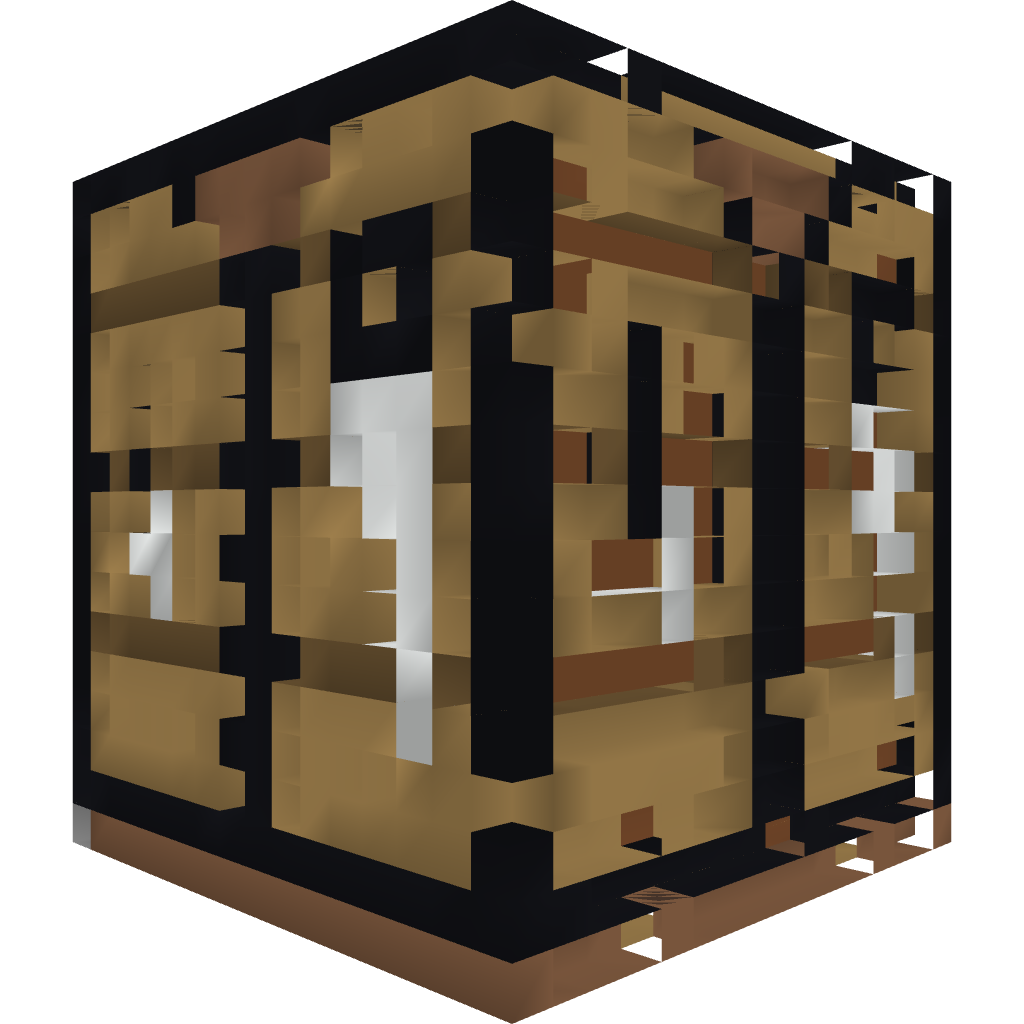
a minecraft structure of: WorkBench